Field crop: maize
Growth stage: 2
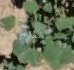
Species: chenopodium